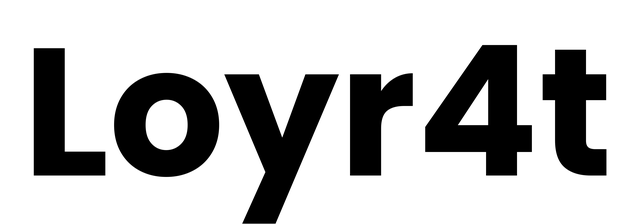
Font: Poppins-Bold